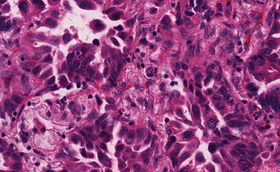
Tumor epithelial tissue: yes
Tumor-associated stroma tissue: yes
Normal tissue: no